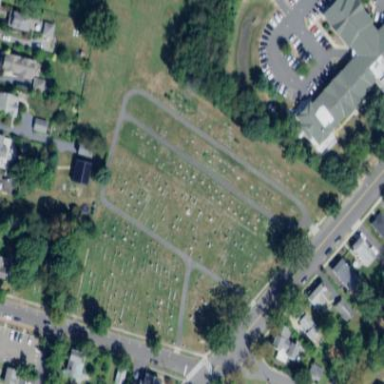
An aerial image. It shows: Cemetery.